Question: Hi there i want to create a dynamic functionality like creating dynamic form in zend Framework
Please see the attached image.

here Mapping is like One Team has more than one Multimedia.
- on Add More Multimedia Button click add Fresh block of Team multimedia
- On Click of delete link remove the Team multimedia Block
- on Click of save button save the all Block Data.
can any body suggest me how can i create this kind of functionality in zend framework 2 using Form Collection ?
here is the code for TeamMultimediaModel
'''
class TeamMultimediaModel extends \Standard\Model\Model {
private $team_multimedia_id;
private $team_id;
private $title;
private $link;
private $description;
private $type;
private $status;
private $created_by;
private $created_at;
private $last_updated_by;
private $last_updated_at;
}
'''
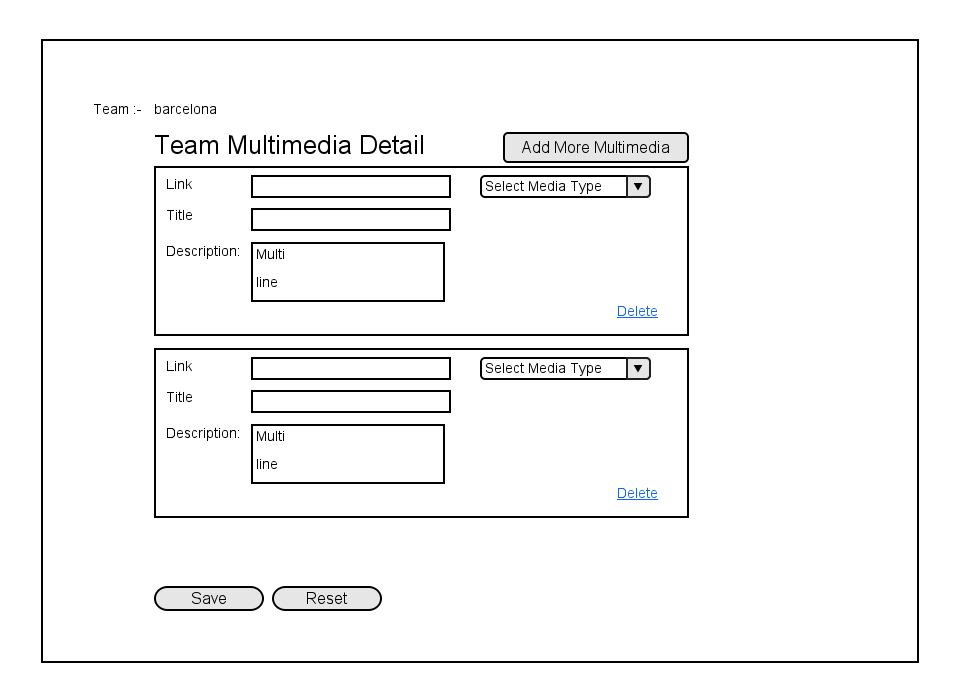
Answer: Have a look at this:
<URL>
It explains quite well how to use the collections, also with a small example of addding javascript to add extra items on the fly
'''
$this->add(array(
'type' => 'Zend\Form\Element\Collection',
'name' => 'categories',
'options' => array(
'label' => 'Please choose categories for this product',
'count' => 2,
'should_create_template' => true,
'template_placeholder' => '__placeholder__',
'target_element' => array(
'type' => 'Application\Form\CategoryFieldset'
)
)
));
'''